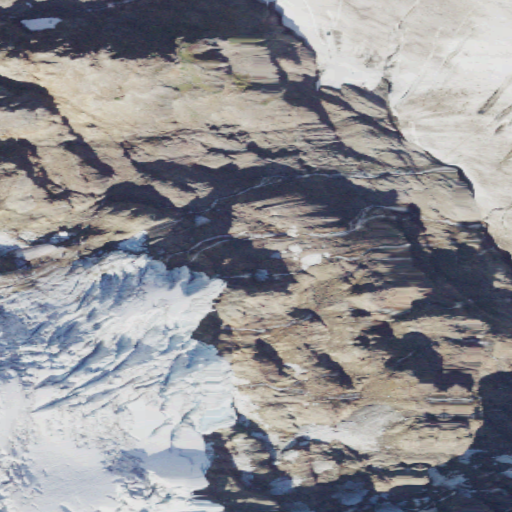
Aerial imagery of cliff(s) in Washington named Park Cliffs containing barren land and snow